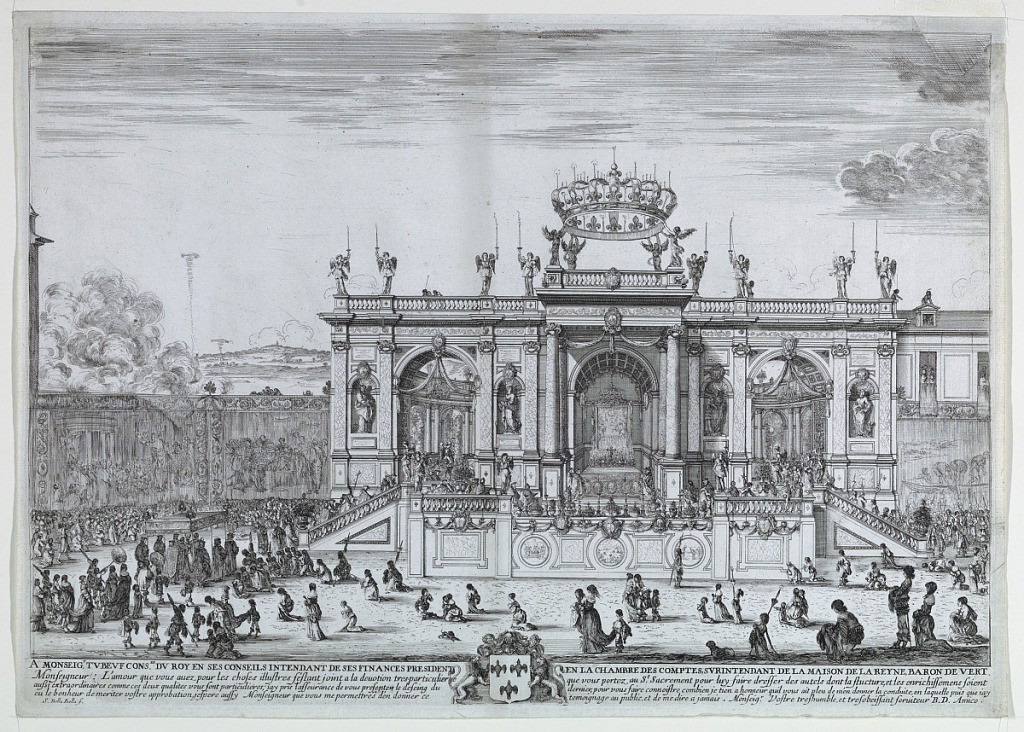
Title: The Exposition of the Holy Sacrament, Attended by Louis XIV and His Mother, Anne of Austria
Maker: Stefano della Bella, Italian, 1610–1664
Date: ca. 1650
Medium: Engraving with black ink on white paper
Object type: Print
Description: Horizontal rectangle. Before a columned ediface, surmounted by a crown, in which is a chapel, the procession of the Host approaches from the left. Behind the priests is seen the young Louis XIV and his mother, Anne of Austria, and many other figures. Below, a dedication and six line inscription.